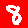
Digit: 8